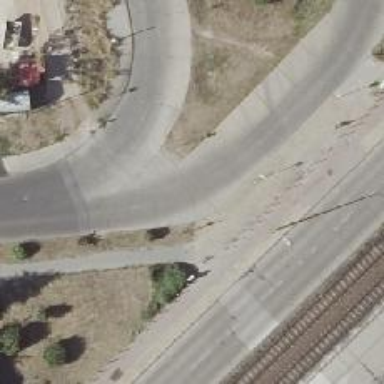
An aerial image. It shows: Service road with concrete surface and separate sidewalk.